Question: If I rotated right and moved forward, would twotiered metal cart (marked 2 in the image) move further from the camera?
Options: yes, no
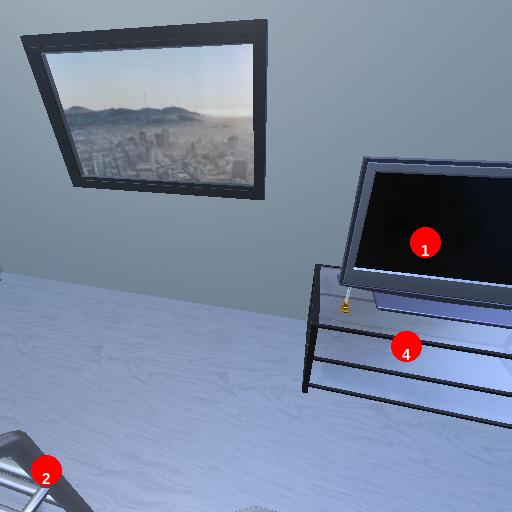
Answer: yes